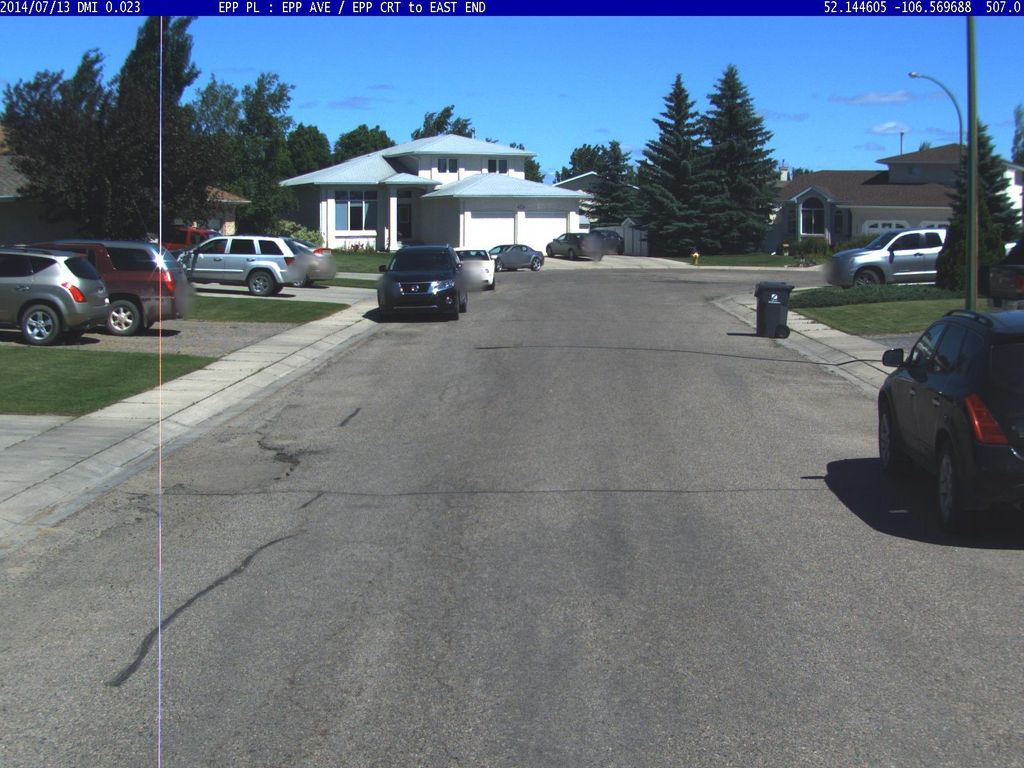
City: saskatoon